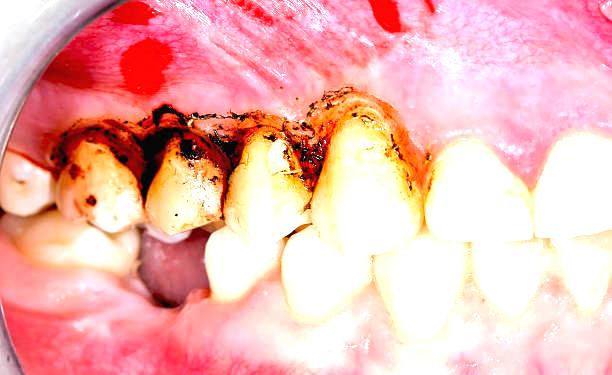
Condition: Calculus